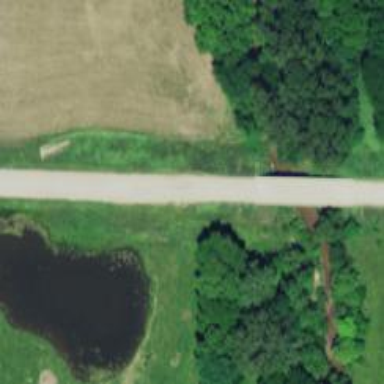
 noted for its predominant gravel route."